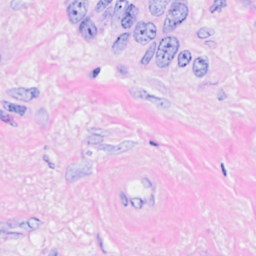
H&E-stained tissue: Breast